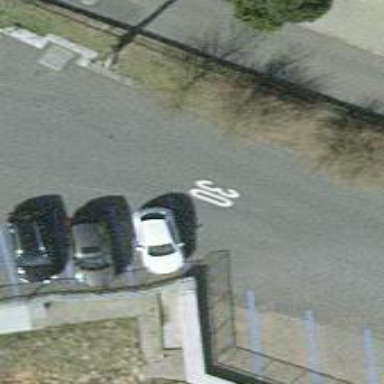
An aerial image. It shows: Street-side parking area.